Question:
Each column of TableView is bound to a model item.
How can I make two columns with only one header like in the picture? "Column 1" contains two columns, "F-1" and "drop here".
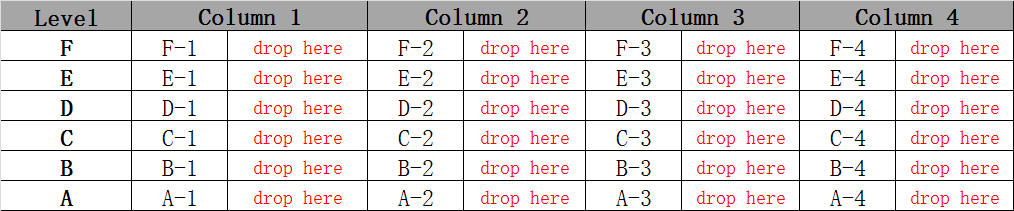
Answer: Here some simple example:
'''
import QtQuick 2.7
import QtQuick.Window 2.0
import QtQuick.Controls 1.4
Window
{
width: 600
height: 500
visible: true
ListModel {
id: myModel
ListElement {
column1: "A1"
column2: "A2"
column3: "A3"
}
ListElement {
column1: "B1"
column2: "B2"
column3: "B3"
}
ListElement {
column1: "C1"
column2: "C2"
column3: "C3"
}
}
TableView {
id: myTable
anchors.fill: parent
anchors.margins: 5
TableViewColumn {
role: "column1"
title: "Column1"
width: myTable.width / 3
horizontalAlignment: Text.AlignHCenter
}
TableViewColumn {
role: "column2"
title: "Column2"
width: myTable.width / 3
horizontalAlignment: Text.AlignHCenter
}
TableViewColumn {
role: "column3"
title: "Column3"
width: myTable.width / 3
horizontalAlignment: Text.AlignHCenter
}
model: myModel
itemDelegate: Item {
Row {
id: row
anchors.fill: parent
Text {
width: row.width/2
text: styleData.value
horizontalAlignment: Text.AlignHCenter
}
Text {
width: row.width/2
text: "drop here"
color: "red"
horizontalAlignment: Text.AlignHCenter
}
}
}
}
}
'''